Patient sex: M
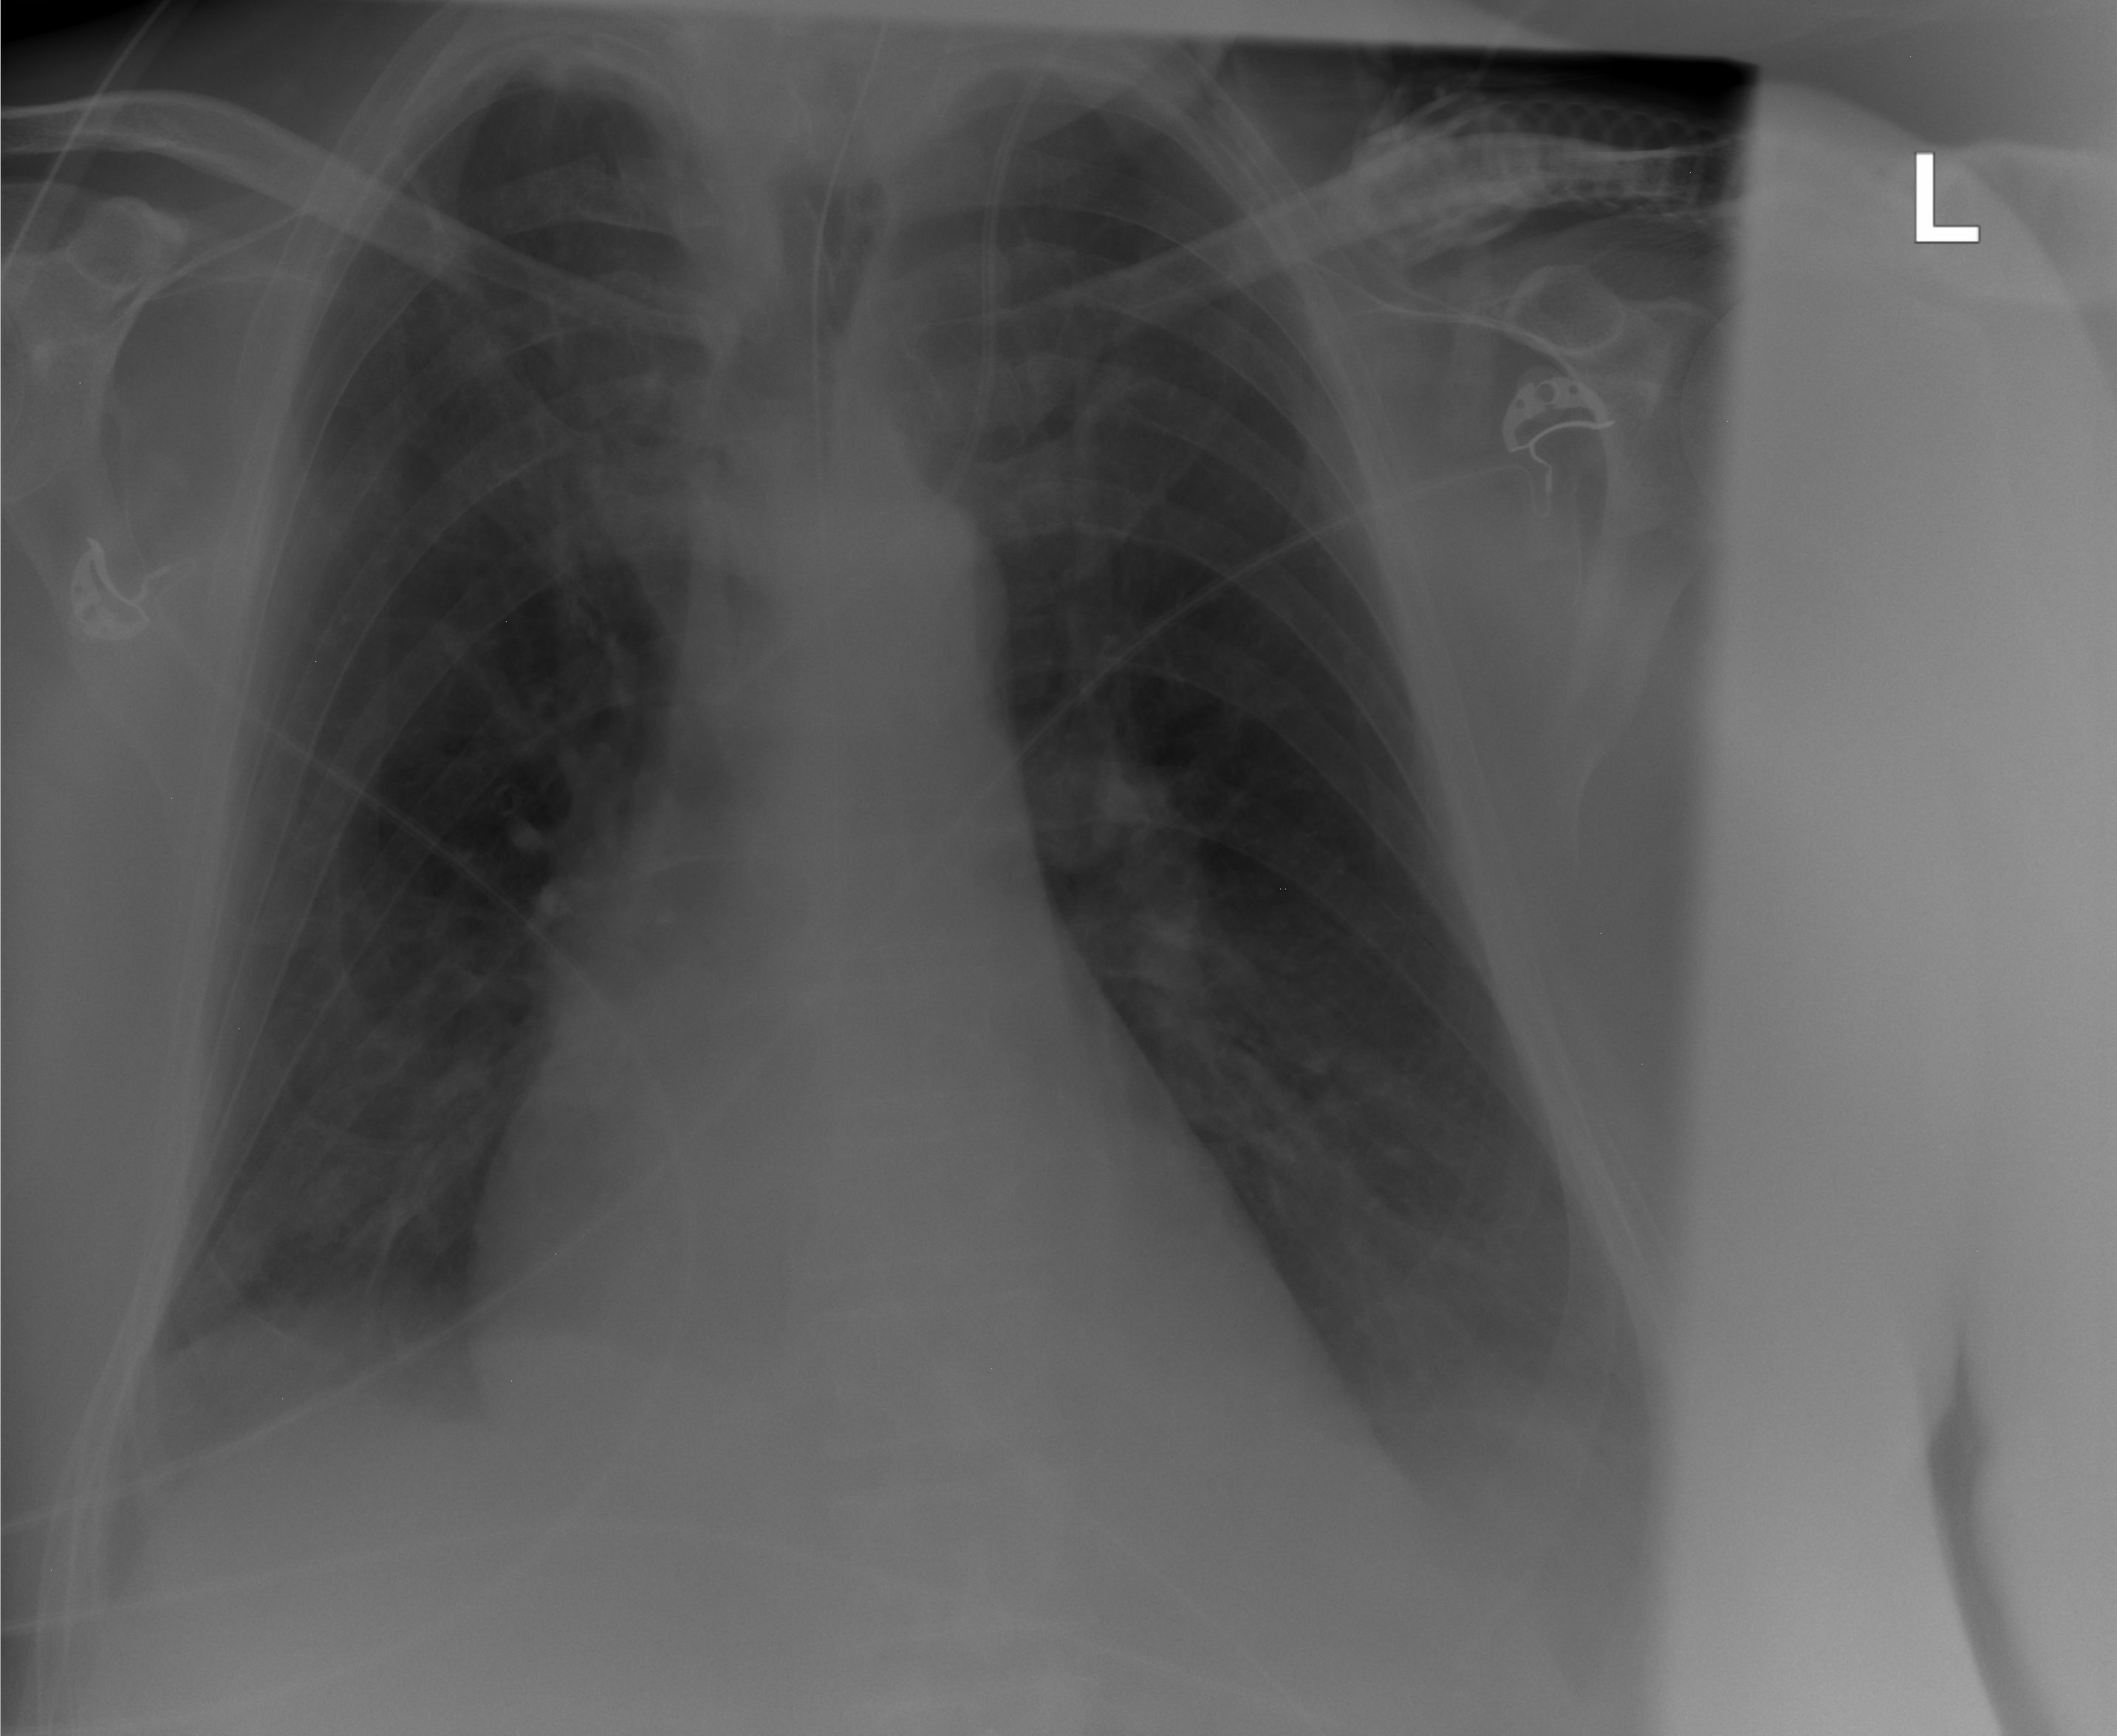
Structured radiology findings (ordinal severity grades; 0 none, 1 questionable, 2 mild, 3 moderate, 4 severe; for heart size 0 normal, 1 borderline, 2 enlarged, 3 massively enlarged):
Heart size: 1
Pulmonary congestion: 0
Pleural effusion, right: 0
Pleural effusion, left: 1
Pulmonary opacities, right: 0
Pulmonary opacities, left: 0
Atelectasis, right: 1
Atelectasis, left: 2